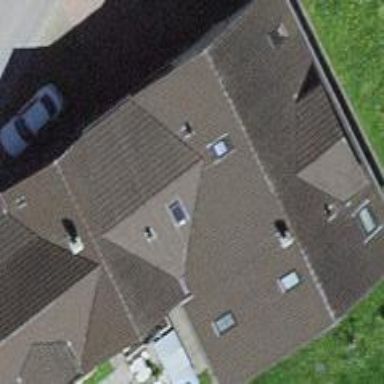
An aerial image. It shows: Simple house.